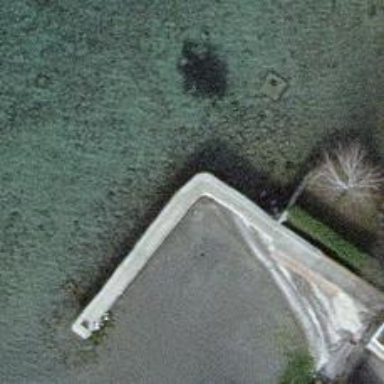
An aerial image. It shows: Breakwater structure.